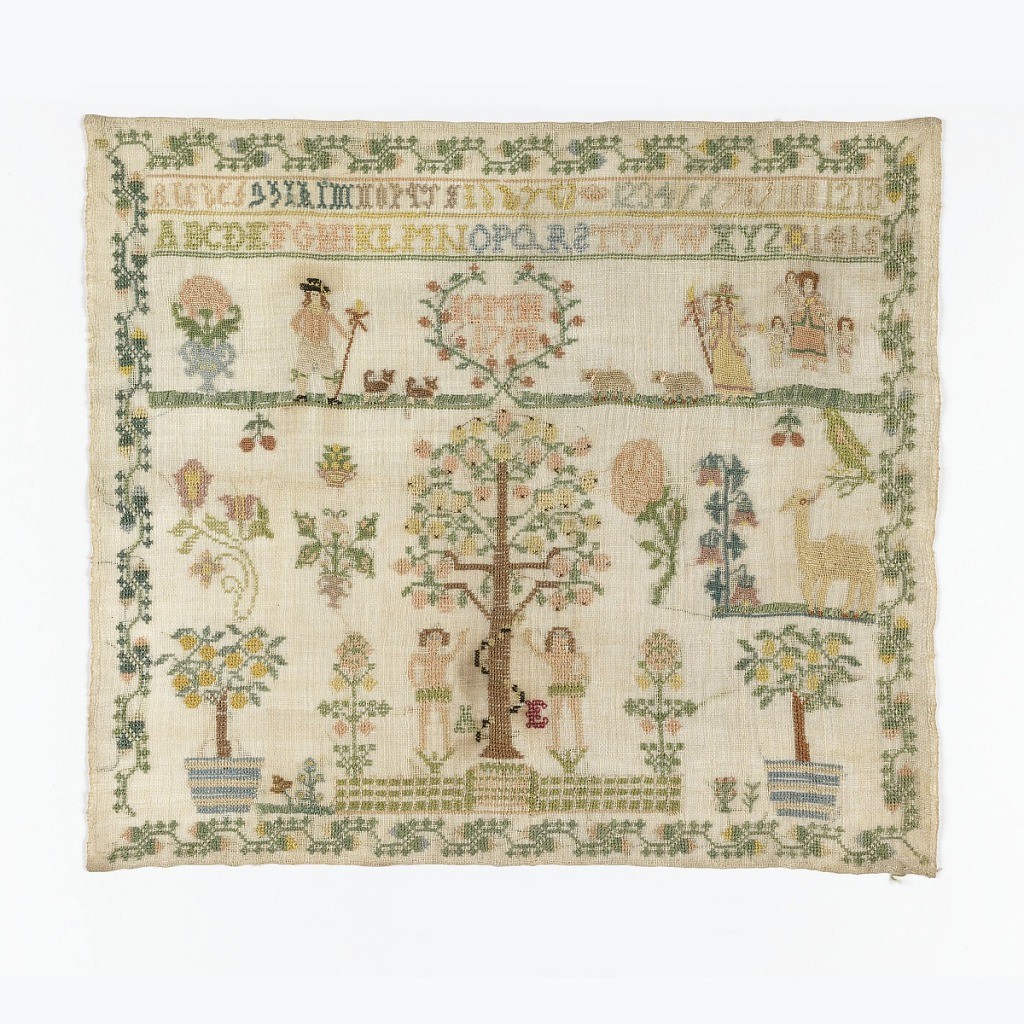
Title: Sampler
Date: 1790
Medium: silk embroidery on linen foundation Technique: embroidered on plain weave
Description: Ornamental border enclosing alphabets and numerals and detached motifs including shepherd and shepherdess, woman with children, Adam and Eve, flowers, and a camel.